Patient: sex M, age 71
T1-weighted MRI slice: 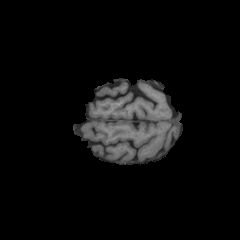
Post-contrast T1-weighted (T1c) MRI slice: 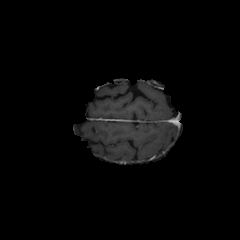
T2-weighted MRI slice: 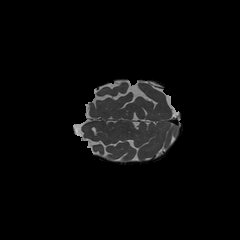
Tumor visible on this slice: yes
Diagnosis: Glioblastoma, IDH-wildtype
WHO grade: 4